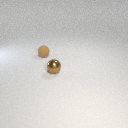
small brown rubber sphere to the left of small brown metal sphere